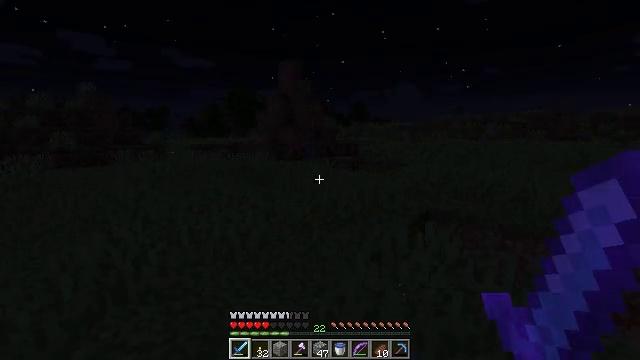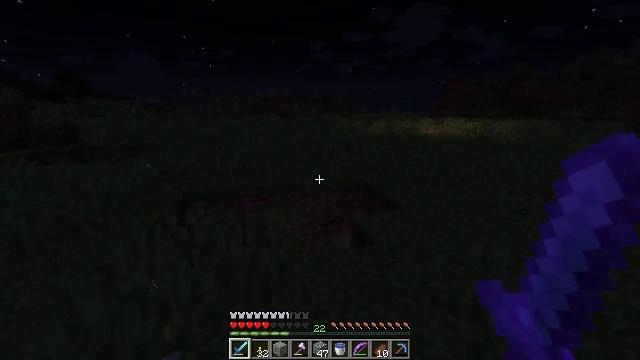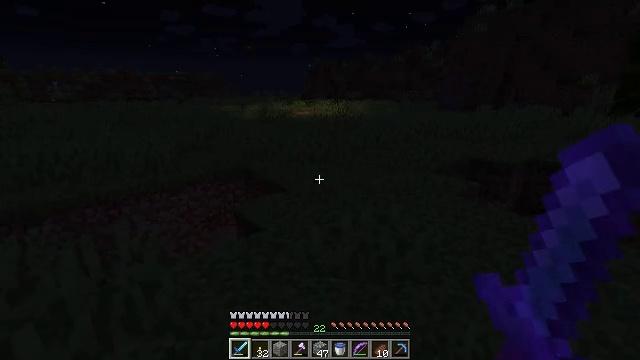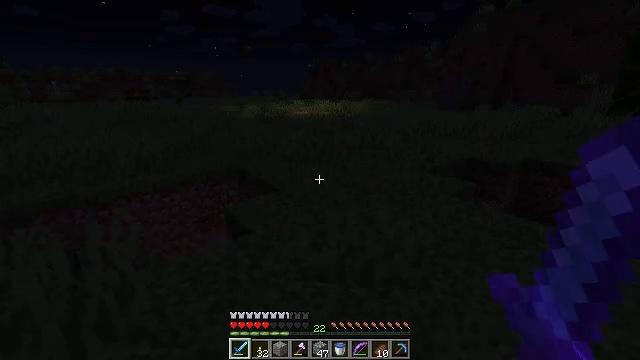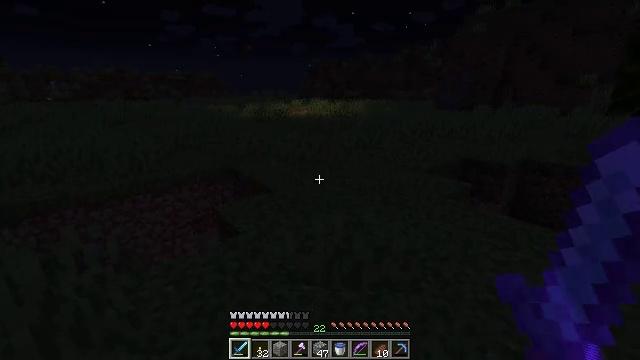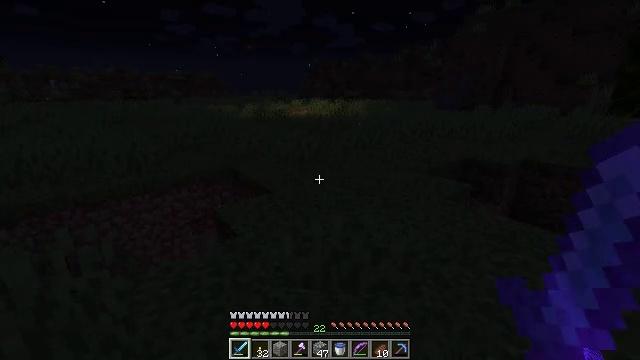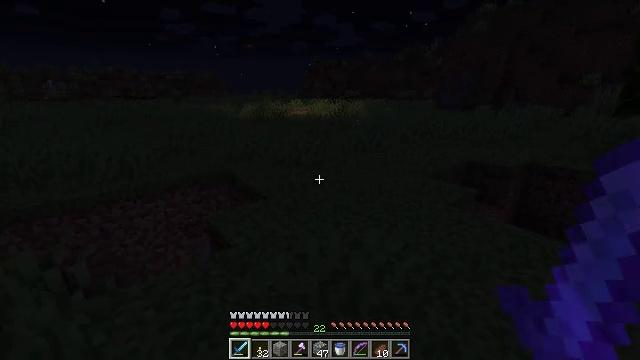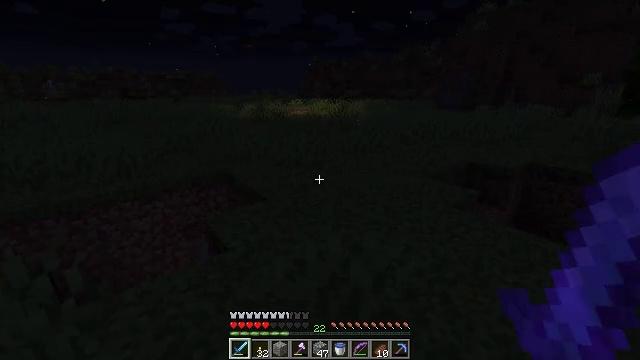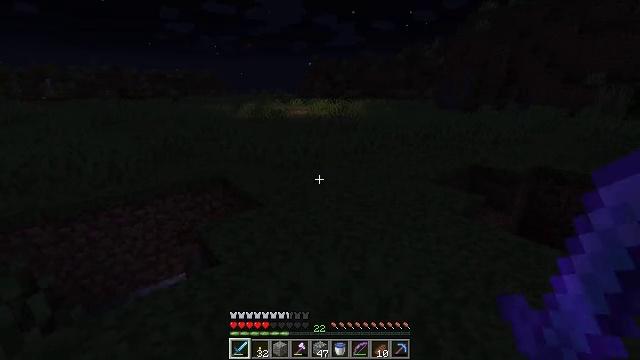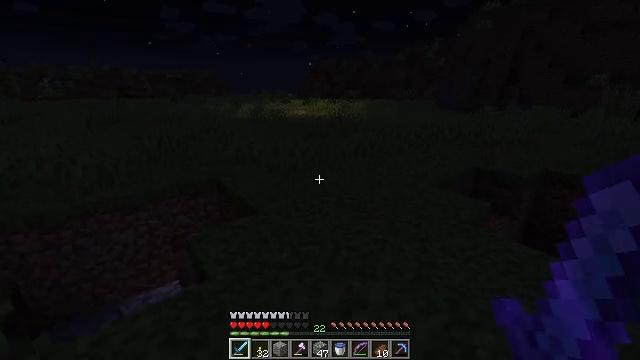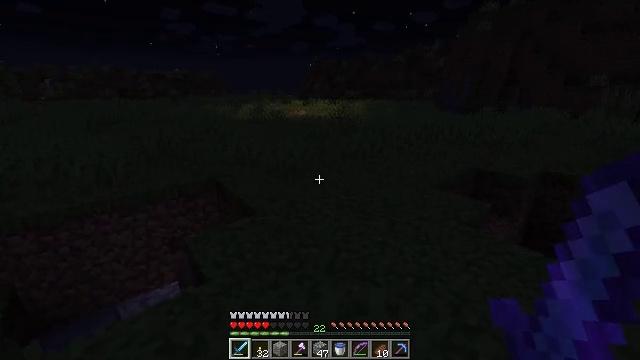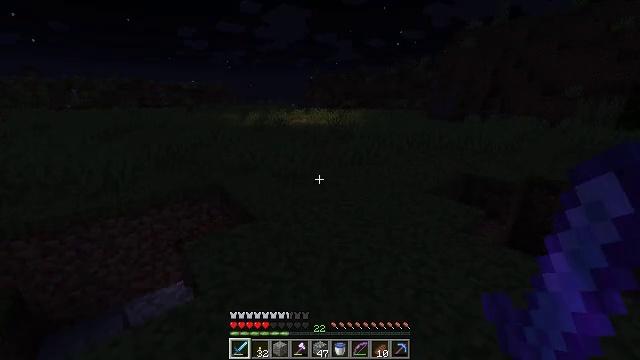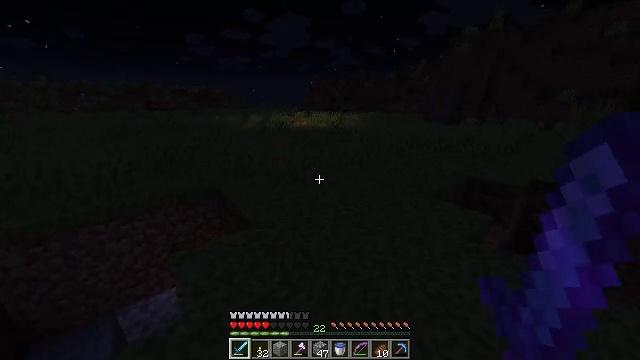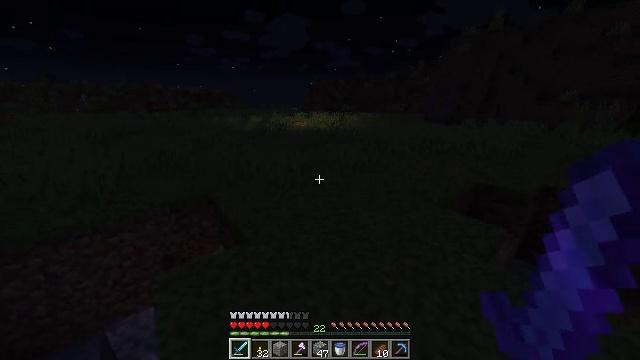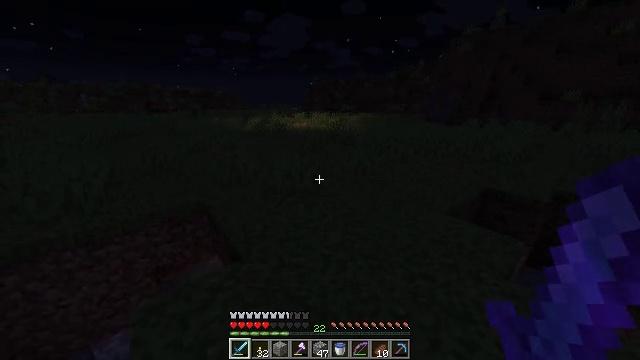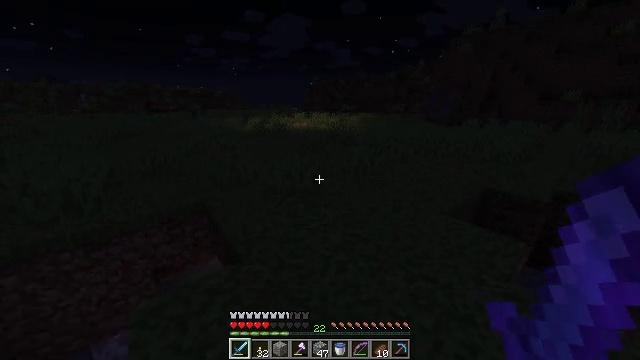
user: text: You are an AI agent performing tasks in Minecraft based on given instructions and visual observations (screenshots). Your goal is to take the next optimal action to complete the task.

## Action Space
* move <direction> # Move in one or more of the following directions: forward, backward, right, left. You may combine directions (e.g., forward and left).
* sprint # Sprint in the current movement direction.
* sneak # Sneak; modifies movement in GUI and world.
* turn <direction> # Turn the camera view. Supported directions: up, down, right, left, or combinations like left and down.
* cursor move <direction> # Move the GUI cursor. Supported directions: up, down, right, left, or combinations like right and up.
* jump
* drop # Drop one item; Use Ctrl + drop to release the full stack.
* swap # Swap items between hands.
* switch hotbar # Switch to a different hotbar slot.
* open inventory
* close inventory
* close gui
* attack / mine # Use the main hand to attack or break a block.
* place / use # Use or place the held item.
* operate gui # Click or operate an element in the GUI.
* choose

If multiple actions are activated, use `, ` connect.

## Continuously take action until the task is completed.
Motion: motion action
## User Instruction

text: Gather tall grass by hitting it.
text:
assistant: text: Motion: move right, turn right and down
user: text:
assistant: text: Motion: move right, turn right and down
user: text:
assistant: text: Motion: no_op
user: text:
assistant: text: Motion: no_op
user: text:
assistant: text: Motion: move forward
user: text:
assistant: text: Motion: move forward
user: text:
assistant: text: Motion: move forward
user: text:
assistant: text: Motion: no_op
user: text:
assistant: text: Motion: move forward
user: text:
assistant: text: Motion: move forward
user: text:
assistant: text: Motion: move forward
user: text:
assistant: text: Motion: move forward
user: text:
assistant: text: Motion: move forward
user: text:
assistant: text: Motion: move forward
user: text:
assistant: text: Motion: move forward
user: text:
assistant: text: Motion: move forward
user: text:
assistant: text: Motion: move forward
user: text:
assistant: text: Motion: move forward, turn left
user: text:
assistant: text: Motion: move forward, turn left
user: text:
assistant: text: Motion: move forward, turn left
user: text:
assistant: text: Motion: move forward, turn left
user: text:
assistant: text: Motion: move forward, turn left and down
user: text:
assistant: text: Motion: move forward, turn left and down
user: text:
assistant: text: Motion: move forward, turn left and down
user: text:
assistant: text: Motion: move forward, turn left
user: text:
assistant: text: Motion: move forward
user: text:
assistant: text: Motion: move forward, jump
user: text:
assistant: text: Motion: move forward, jump
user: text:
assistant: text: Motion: move forward, jump
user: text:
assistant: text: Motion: move forward, jump